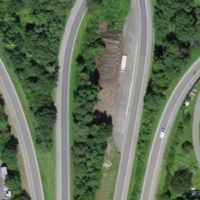
EUNIS habitat code: 57
Species observed at this site:
Chorthippus biguttulus